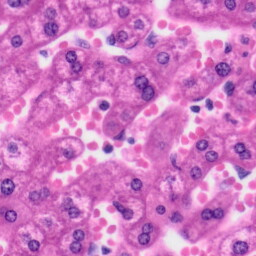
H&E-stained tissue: Liver